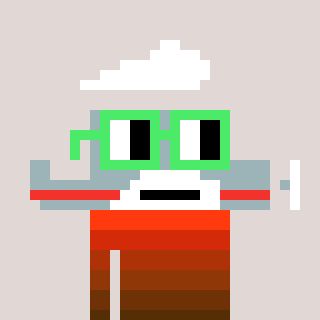
a pixel art character with square light green glasses, a plane-shaped head and a orange-colored body on a warm background